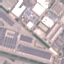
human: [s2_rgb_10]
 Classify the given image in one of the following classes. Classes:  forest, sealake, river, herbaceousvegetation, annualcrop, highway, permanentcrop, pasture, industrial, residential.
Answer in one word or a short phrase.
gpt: Industrial